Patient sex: M
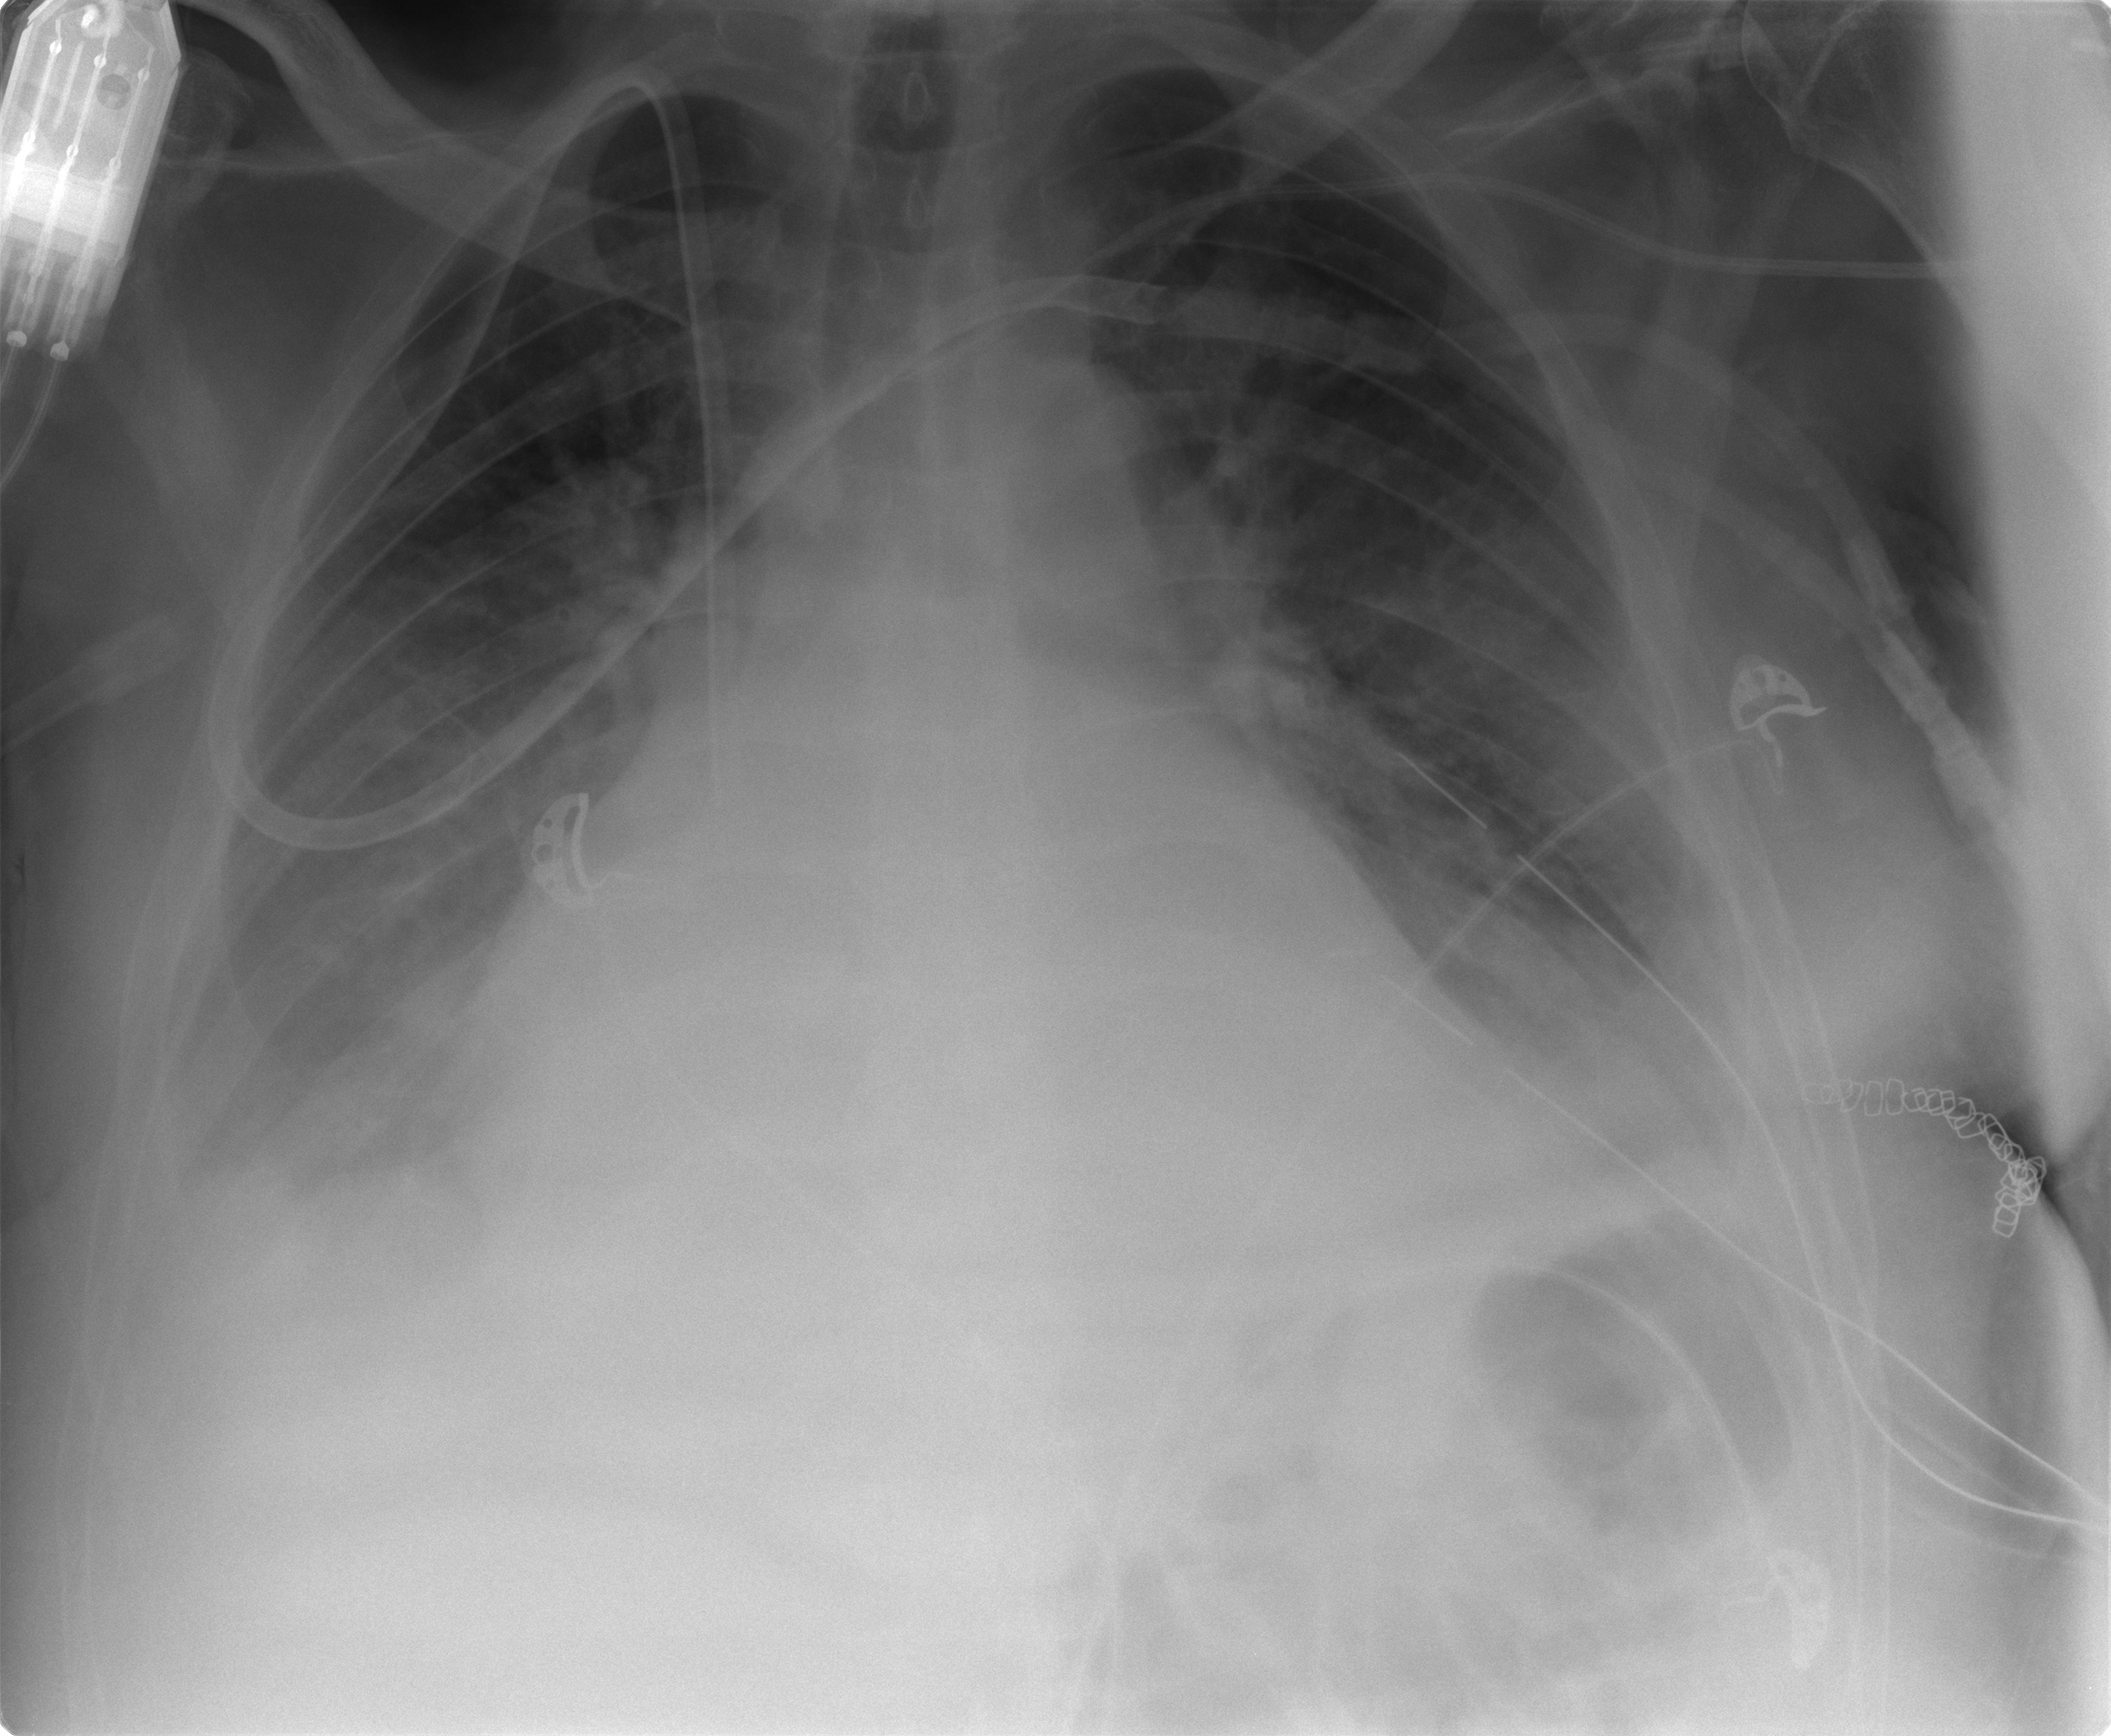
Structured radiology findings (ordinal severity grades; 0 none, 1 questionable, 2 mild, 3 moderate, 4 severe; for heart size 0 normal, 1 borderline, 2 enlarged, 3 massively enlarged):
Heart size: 2
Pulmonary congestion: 2
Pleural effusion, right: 3
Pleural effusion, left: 2
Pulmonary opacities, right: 2
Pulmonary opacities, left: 1
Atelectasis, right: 2
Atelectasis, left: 2